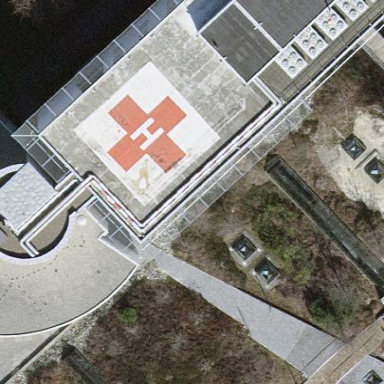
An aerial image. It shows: Image showing helipad at airport.